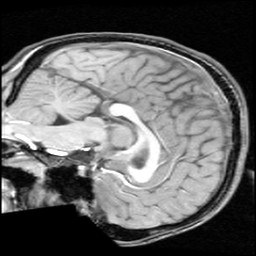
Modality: T1w
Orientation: sagittal
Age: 15
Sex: male
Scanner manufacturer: ge
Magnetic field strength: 1.5 T
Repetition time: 0.03333 s
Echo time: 0.008 s